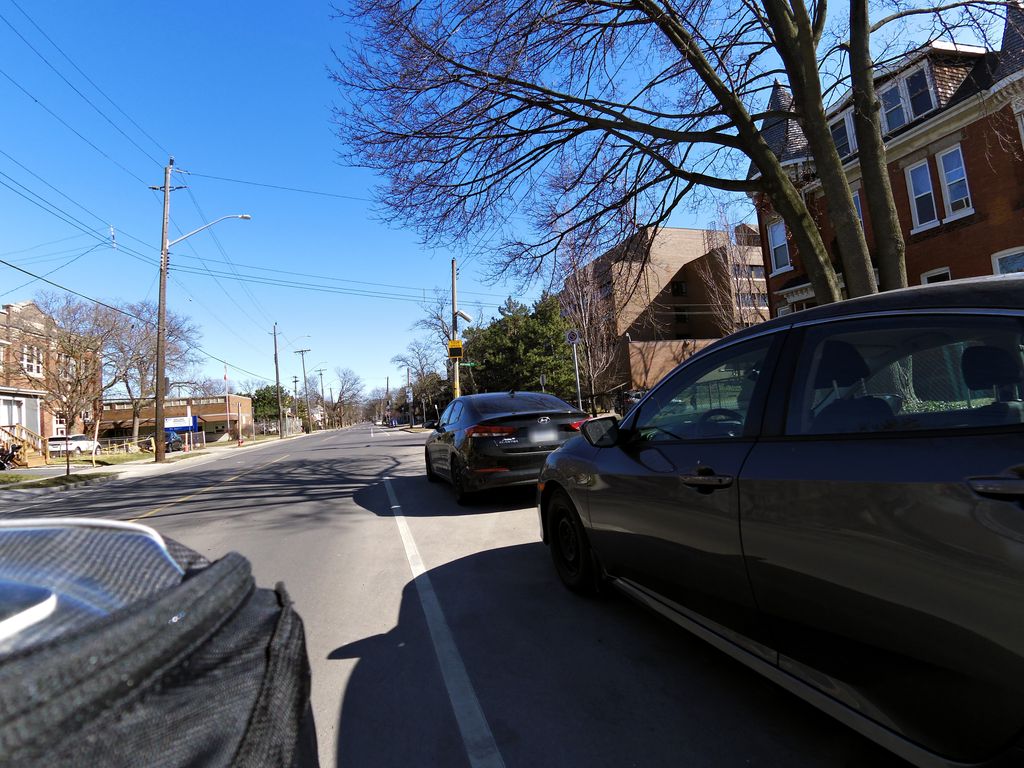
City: hamilton